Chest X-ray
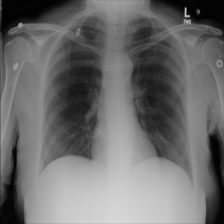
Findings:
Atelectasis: negative
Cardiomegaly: negative
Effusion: negative
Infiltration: negative
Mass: negative
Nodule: negative
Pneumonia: negative
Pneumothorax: negative
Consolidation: negative
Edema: negative
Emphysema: negative
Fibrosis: negative
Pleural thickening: negative
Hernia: negative